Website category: book
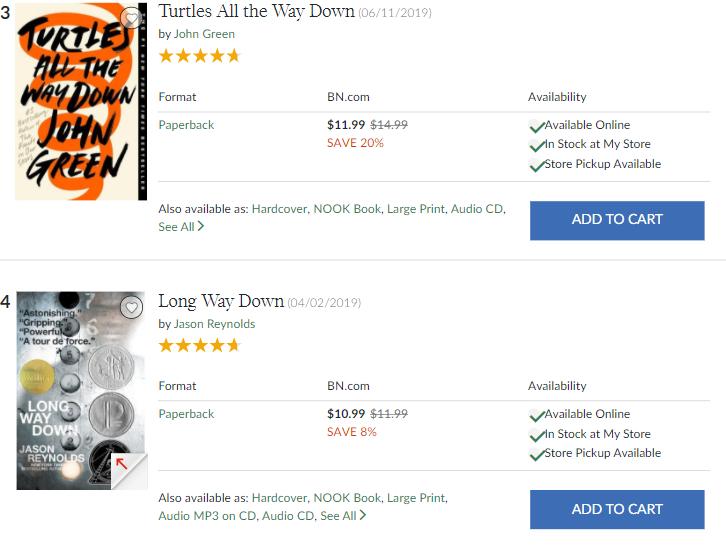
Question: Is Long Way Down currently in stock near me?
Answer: yes

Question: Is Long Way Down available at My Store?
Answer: yes

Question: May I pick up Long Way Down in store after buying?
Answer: yes

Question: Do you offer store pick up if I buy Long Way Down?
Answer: yes

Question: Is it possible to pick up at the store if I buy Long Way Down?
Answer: yes

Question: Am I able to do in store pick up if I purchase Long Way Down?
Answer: yes

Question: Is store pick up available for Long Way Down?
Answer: yes

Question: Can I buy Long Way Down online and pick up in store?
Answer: yes